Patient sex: M
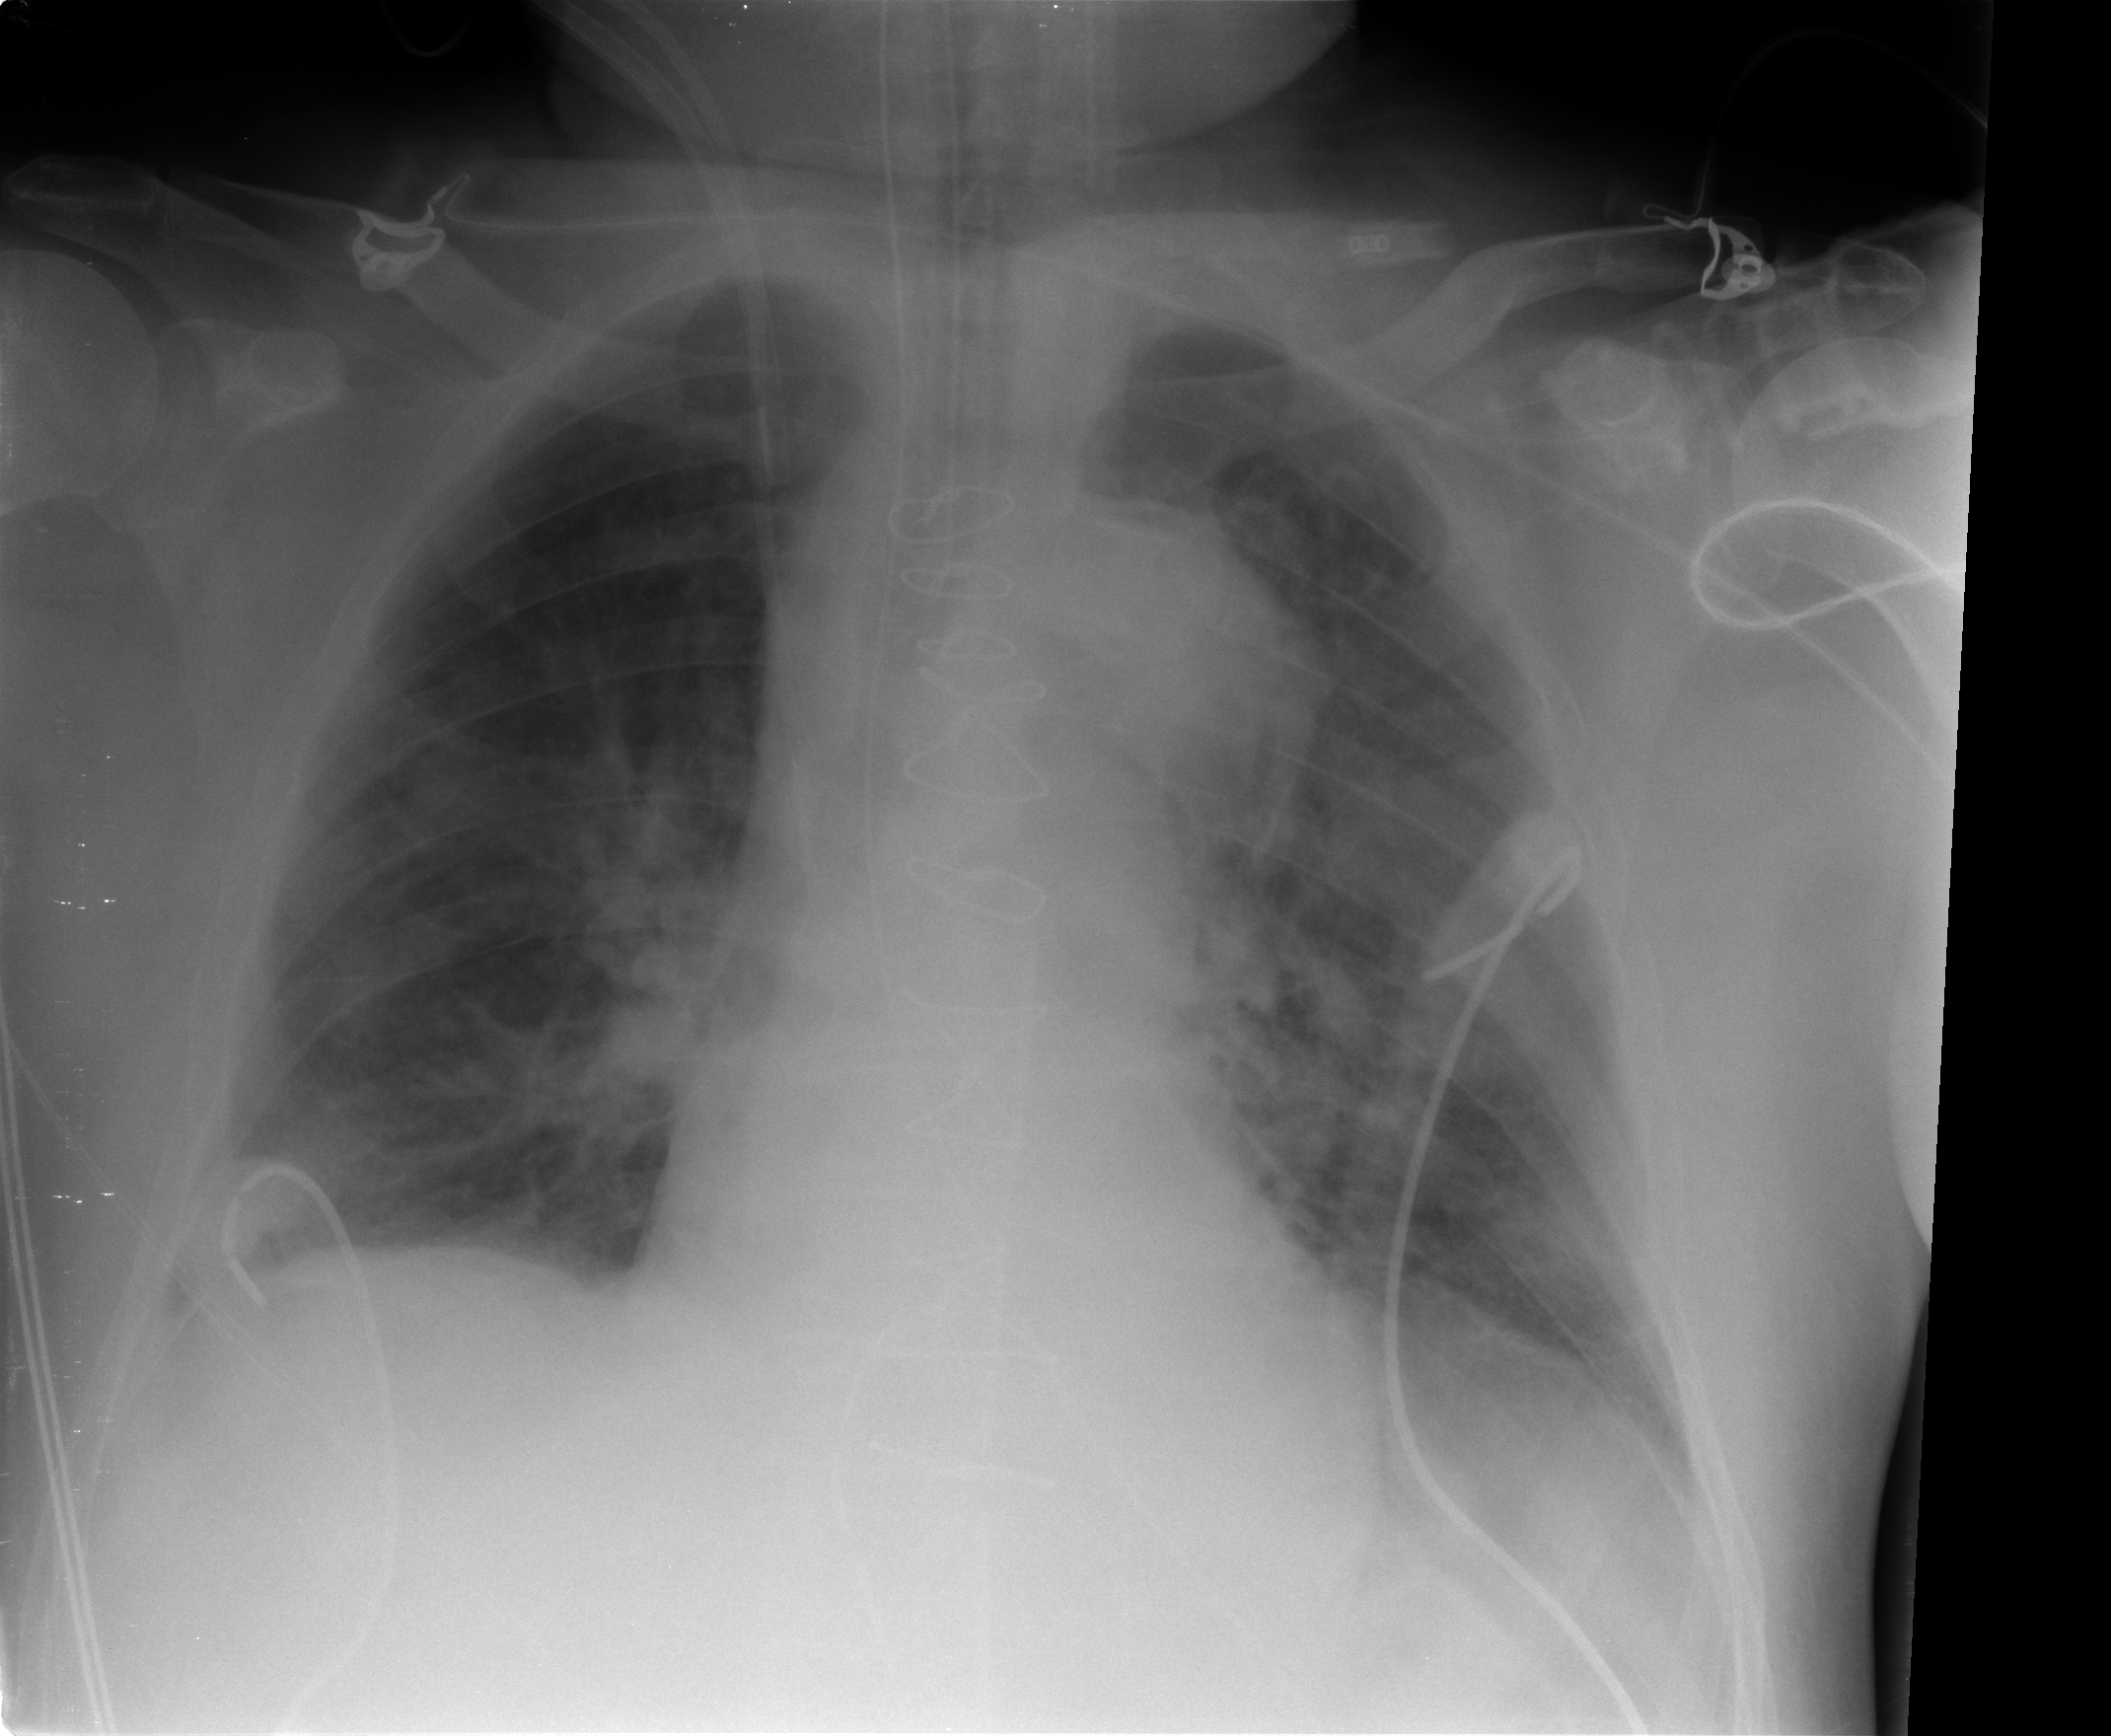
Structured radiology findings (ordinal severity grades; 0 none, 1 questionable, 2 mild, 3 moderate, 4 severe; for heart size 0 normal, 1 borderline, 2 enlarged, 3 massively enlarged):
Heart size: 0
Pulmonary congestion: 2
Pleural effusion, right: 0
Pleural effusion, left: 0
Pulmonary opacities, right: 0
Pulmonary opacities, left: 0
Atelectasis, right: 2
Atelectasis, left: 2